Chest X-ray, AP view. Patient: 30 years old, sex M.
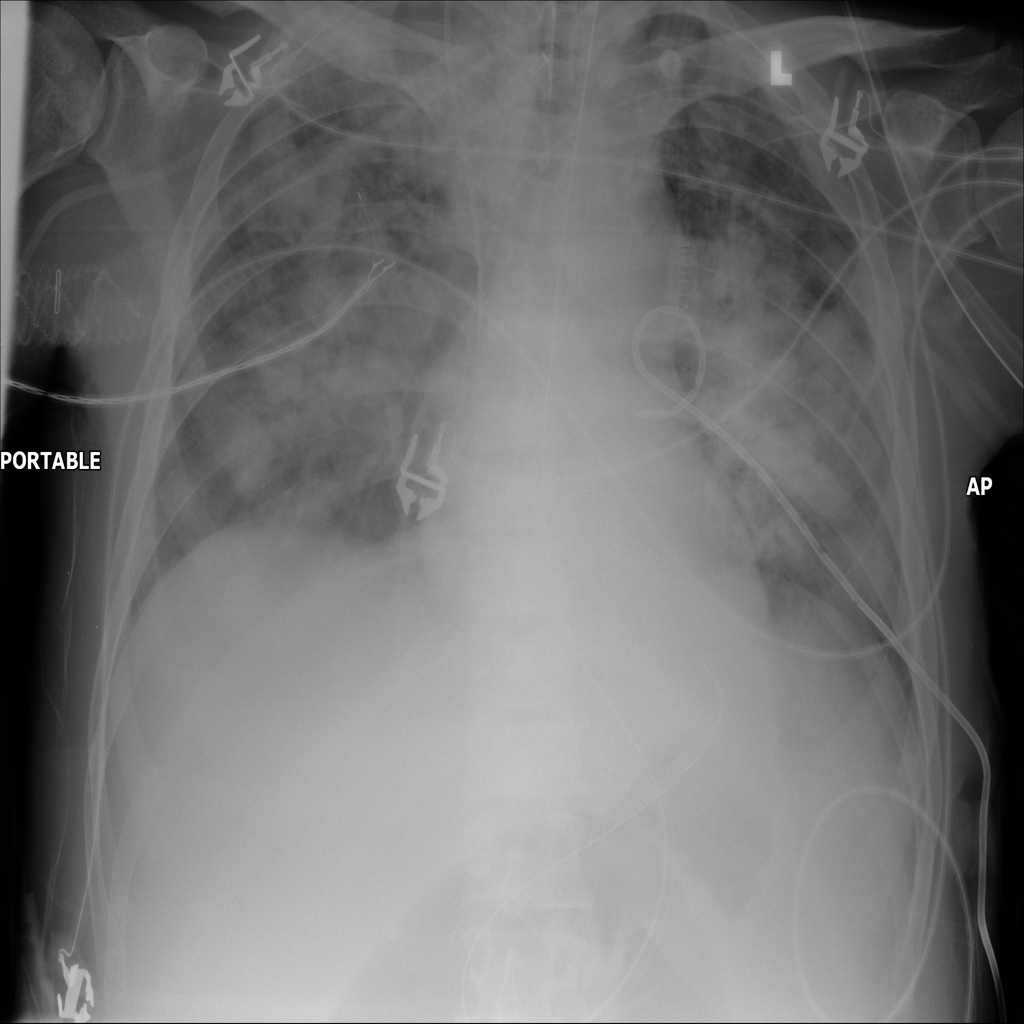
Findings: Mass